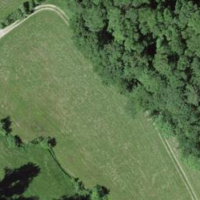
EUNIS habitat code: 41
Species observed at this site:
Clinopodium vulgare
Lamium galeobdolon